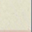
Piece: xx